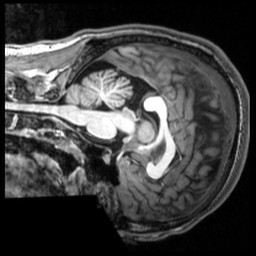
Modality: T1w
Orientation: sagittal
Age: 21
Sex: male
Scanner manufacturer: siemens
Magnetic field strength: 3 T
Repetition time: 2.53 s
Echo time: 0.00339 s